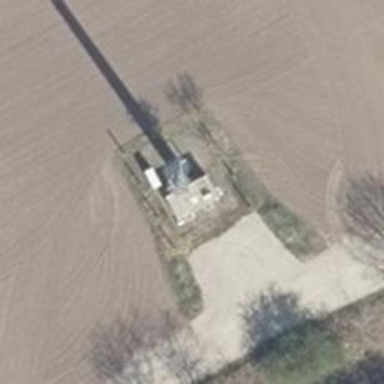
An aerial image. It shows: Communication tower.